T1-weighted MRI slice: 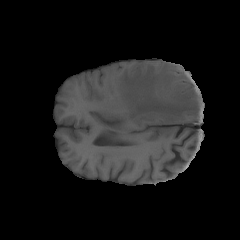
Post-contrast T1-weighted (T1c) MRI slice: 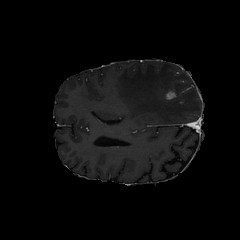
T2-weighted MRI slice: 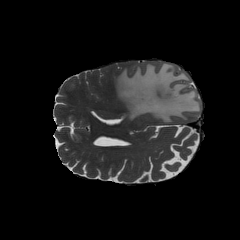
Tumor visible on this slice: yes